Question:
'''
import org.jnetpcap.*;
List<PcapIf> alldevs = new ArrayList<PcapIf>(); // Will be filled with NICs
StringBuilder errbuf = new StringBuilder(); // For any error msgs
int r = Pcap.findAllDevs(alldevs, errbuf);
if (r == Pcap.NOT_OK || alldevs.isEmpty()) {
System.err.printf("Can't read list of devices, error is " + errbuf.toString());
return;
}
'''
I really don't know what I'm missing here. The file works in Eclipse, however not via the command line!
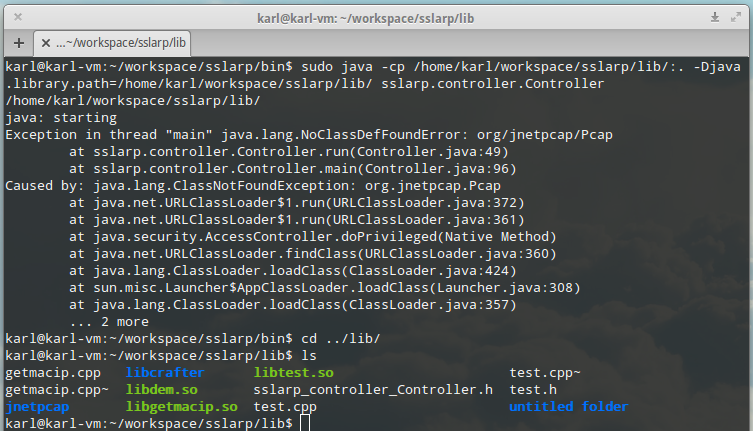
Answer: Add <URL> to the runtime classpath. This probably exists in the classpath in Eclipse but is not present in the current command line classpath
'''
sudo java -cp /home/../lib:jnetpcap.jar:. -Djava.libary.path=... sslarp.controller.Controller
'''